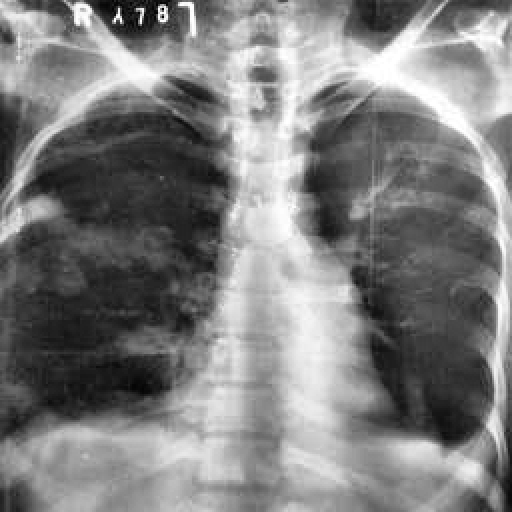
Finding: TUBERCULOSIS